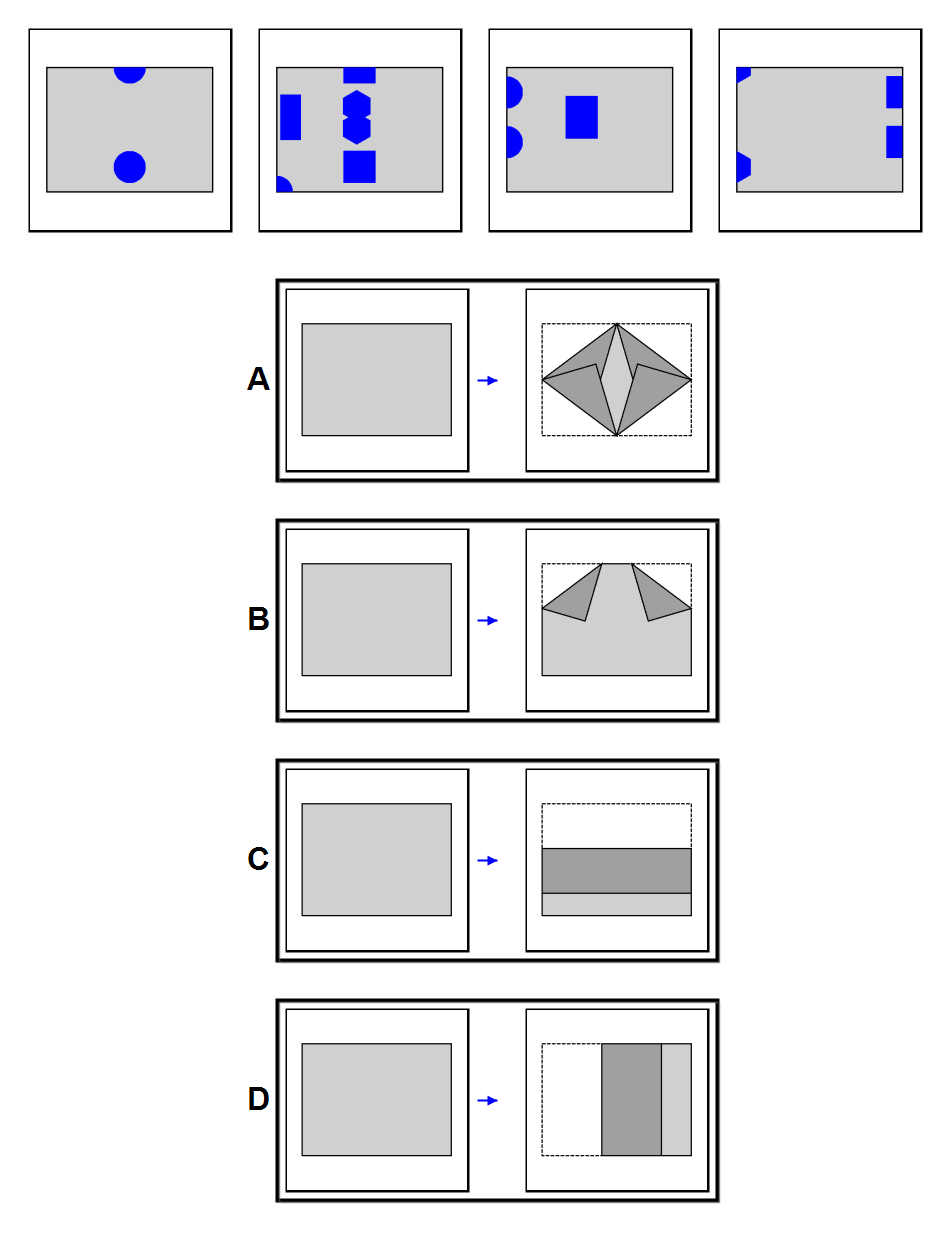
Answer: C